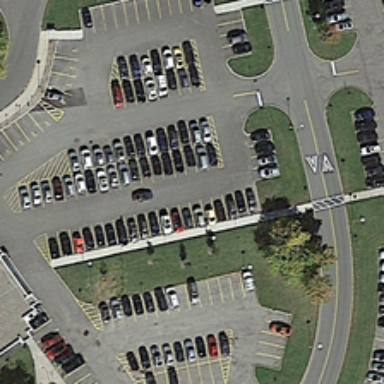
There is a large parking lot next to the road .